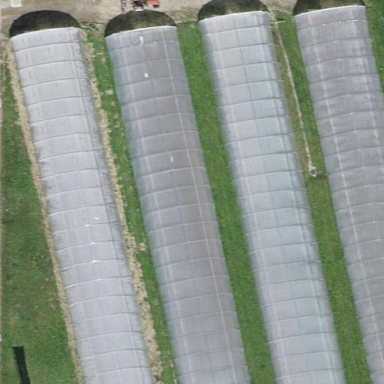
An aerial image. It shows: Greenhouse.